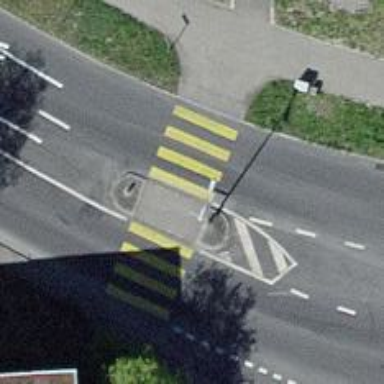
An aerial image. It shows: Asphalt footway with marked zebra crossing that includes pedestrian island.